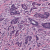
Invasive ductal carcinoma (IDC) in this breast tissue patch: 1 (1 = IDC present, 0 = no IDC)